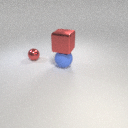
large red metal cube above large blue rubber sphere